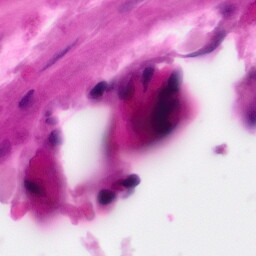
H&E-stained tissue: Pancreatic